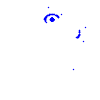
Particle: electron